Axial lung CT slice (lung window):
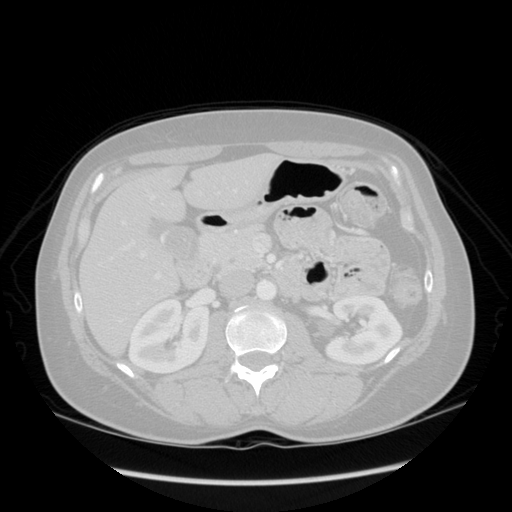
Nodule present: no